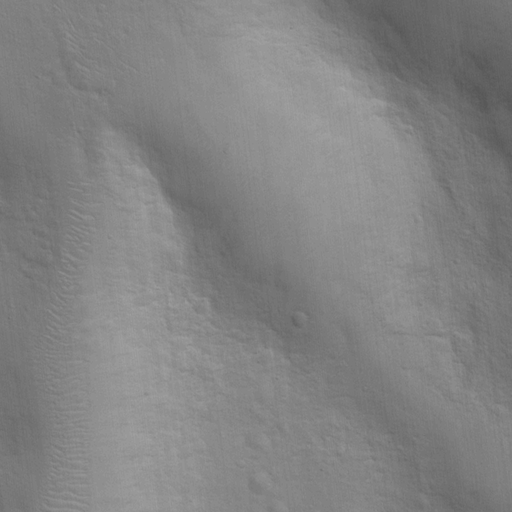
Classes present: Background, Cone